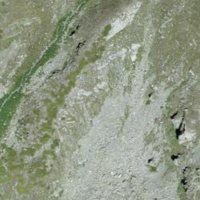
EUNIS habitat code: 31
Species observed at this site:
Rhododendron ferrugineum